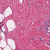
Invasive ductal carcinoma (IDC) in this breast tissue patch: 0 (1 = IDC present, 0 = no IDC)